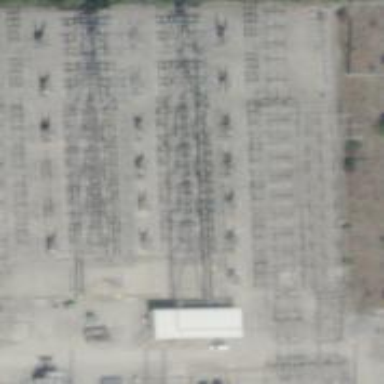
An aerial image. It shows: Switch used for power control.